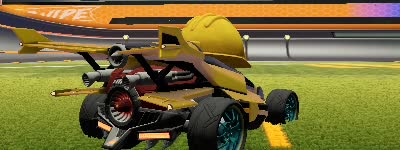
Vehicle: aftershock